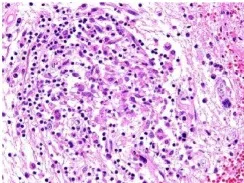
Histopathology and immunohistochemistry manifestations of hypothalamitis in patient No. 17.
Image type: pathology (immunostaining)